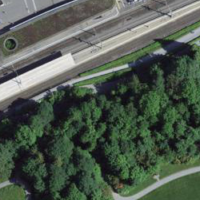
EUNIS habitat code: 53
Species observed at this site:
Volucella inflata
Sciurus vulgaris